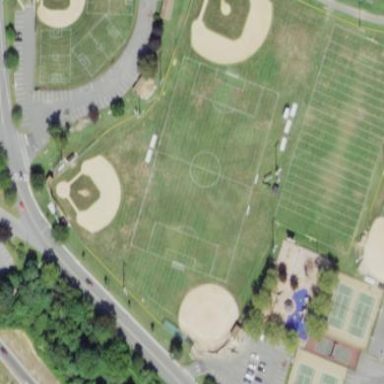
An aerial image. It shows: Baseball pitch for leisure and sports activities.